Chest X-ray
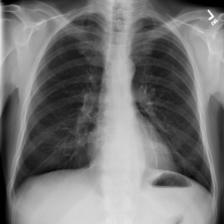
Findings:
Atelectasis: negative
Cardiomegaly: negative
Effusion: negative
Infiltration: negative
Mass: negative
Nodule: negative
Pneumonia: negative
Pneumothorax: negative
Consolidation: negative
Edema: negative
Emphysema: negative
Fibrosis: negative
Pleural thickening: negative
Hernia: negative